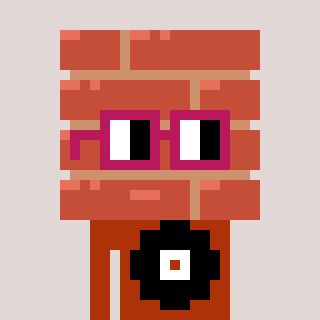
a pixel art character with square dark red glasses, a wall-shaped head and a hotbrown-colored body on a warm background